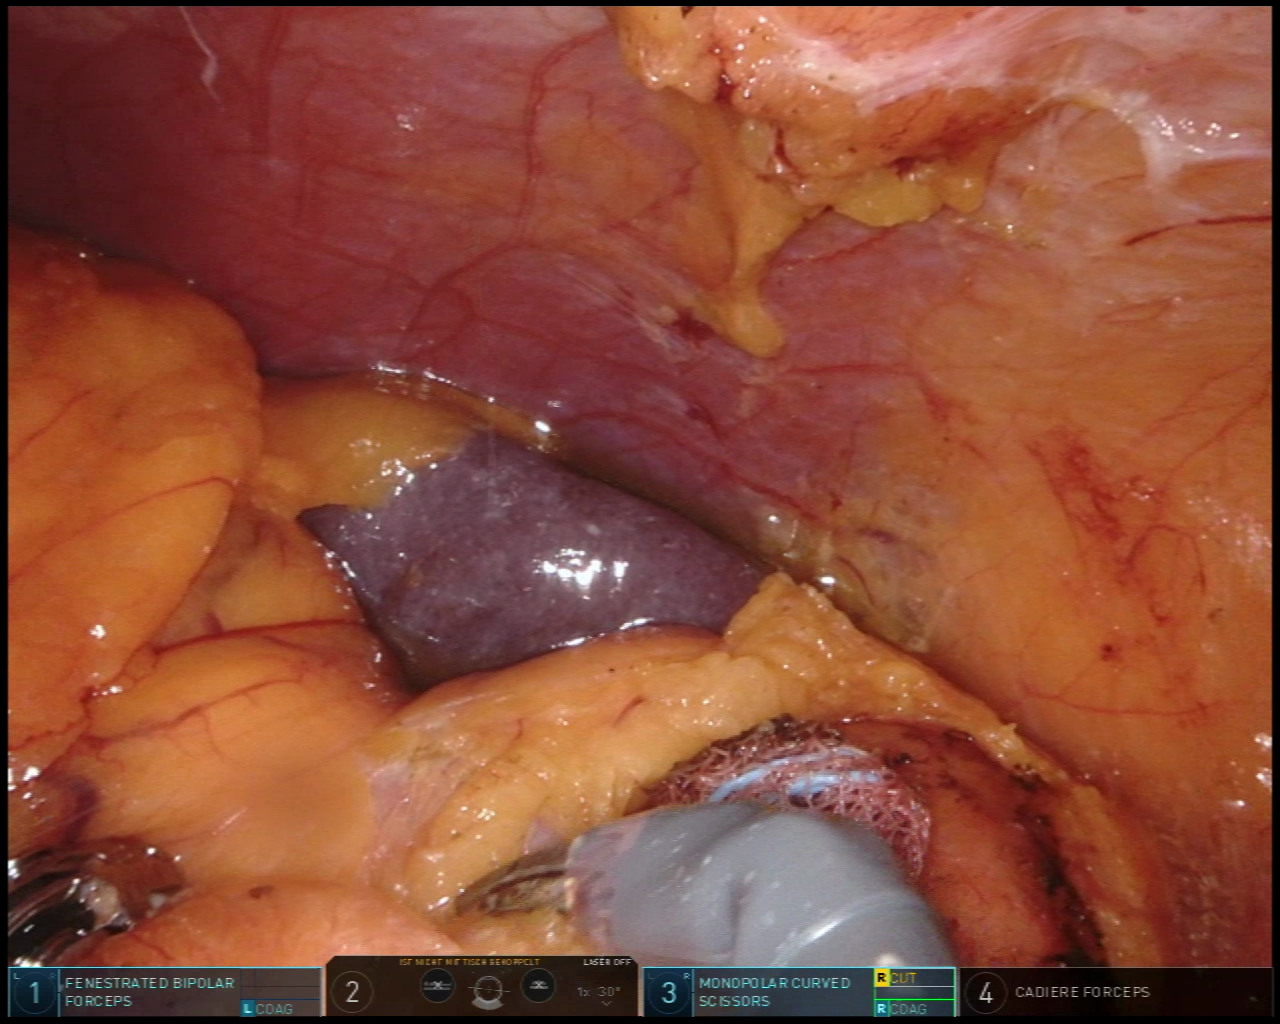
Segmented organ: spleen
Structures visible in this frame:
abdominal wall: yes
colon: no
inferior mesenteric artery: no
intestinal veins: no
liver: no
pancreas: yes
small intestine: no
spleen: yes
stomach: no
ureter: no
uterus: no
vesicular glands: no